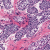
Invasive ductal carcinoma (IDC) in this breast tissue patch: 0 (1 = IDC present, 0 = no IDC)